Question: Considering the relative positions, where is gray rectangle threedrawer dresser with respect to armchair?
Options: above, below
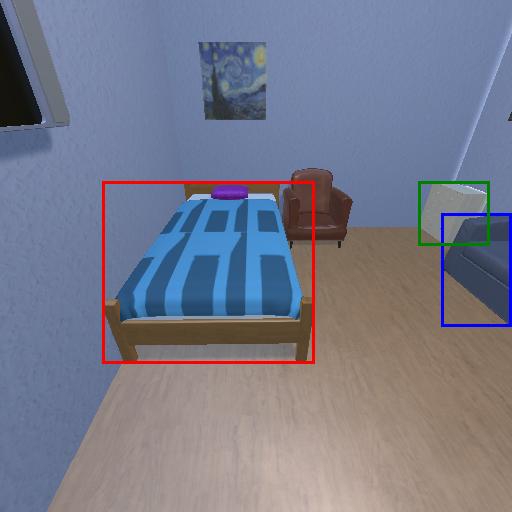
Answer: above